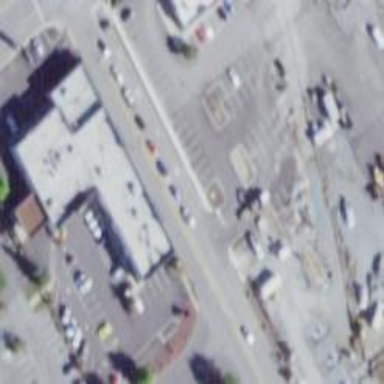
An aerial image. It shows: Retail building.